Question: I'm a very strange behavior with EF code first approach and associations. I have two entities:
'''
public class GlobalKpiSectionn
{
public GlobalKpiSection()
{
this.Regions = new HashSet<Region>();
}
public virtual ICollection<Region> Regions { get; protected set; }
}
public class Region
{
public int RegionId { get; set; }
public bool IsMain { get; set; }
[Required]
public virtual GlobalKpiSection KpiSection { get; set; }
}
'''
I need required attribute on KiSection property in order to get cascade deletes.
The problem is the following - in this code:
'''
var mainRegion = context.Regions.Single(x => x.RegionId == id);
mainRegion.IsMain = true;
context.SaveChanges();
'''
I'm getting exception that Required field is not initialized. But it present just not loaded. I don't what to write everywhere explicit includes for properties when I use this entity. What can I do to overcome this?
The reason why I'm sure its lazy loading issue is that:
'''
var primaryRegion = context.Regions
.Include(x => x.KpiSection)
.Single(x => x.RegionId == id);
'''
Solves the issue, but its definitely awful solution.
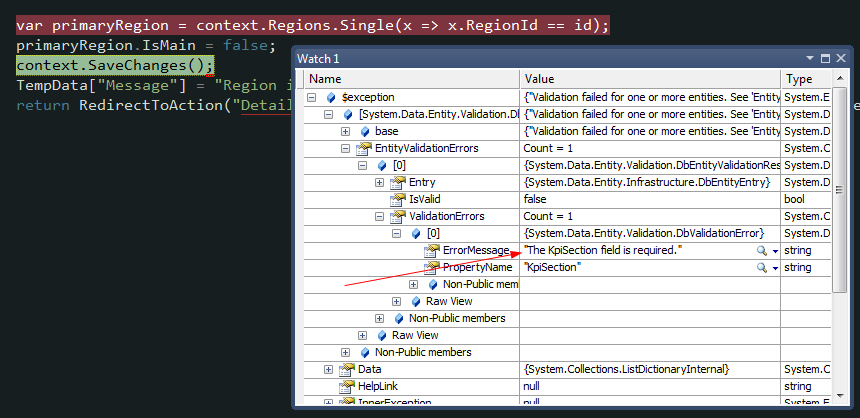
Answer: That is why you should not use data annotations. Data annotations are wrong feature because they do both mapping and validation (violation of single responsibility) - as you see it is not always what you want. So your current options are:
- 'context.Configuration.ValidateOnSaveEnabled = false'- 'KpiSectionId''Region''Required'-
Example:
'''
modelBuilder.Entity<GlobalKpiSection>()
.WithMany(s => s.Regions)
.HasRequired(r => r.KpiSection);
'''